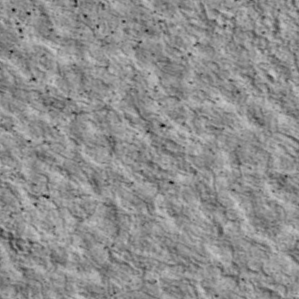
Label: non_frost